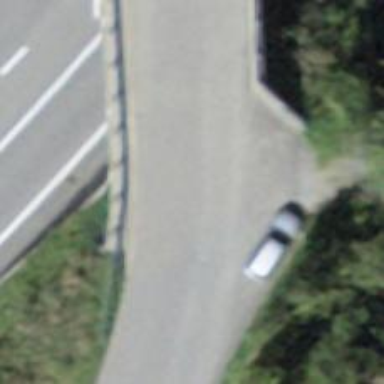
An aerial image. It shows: Tertiary road with bridge.